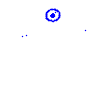
Particle: electron